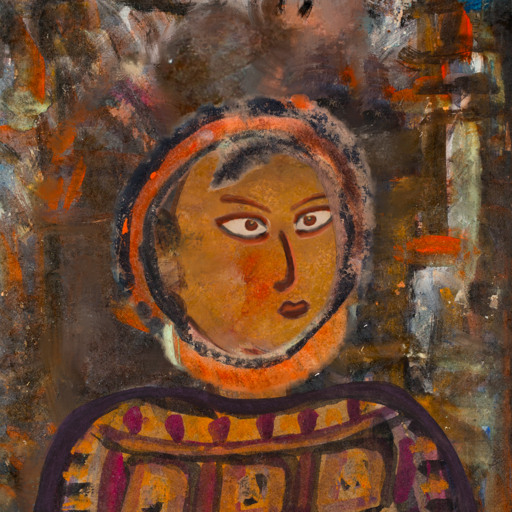
Background: GypsyQueen, Head And Neck Side: Pipe, Face Side: Roy_Bahadur, Bust: Doll, Hair Side: Childish, Head Accessory: Blank, Second Necklace: Blank, Necklace: Blank, Baby: Blank